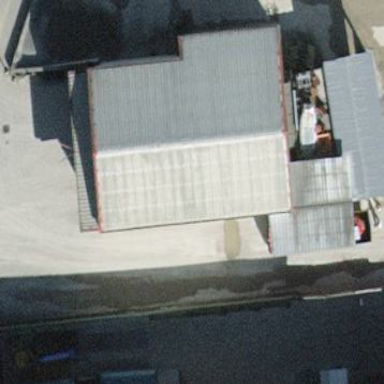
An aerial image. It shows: Industrial building.